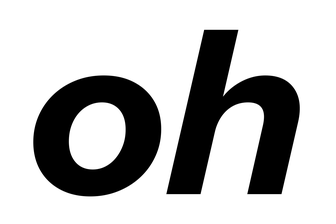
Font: InstrumentSans-Italic_Bold_Italic